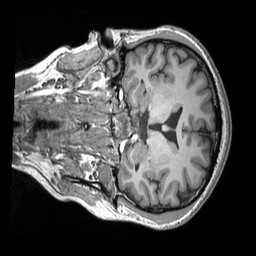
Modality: T1w
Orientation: coronal
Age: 25
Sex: male
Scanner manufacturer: siemens
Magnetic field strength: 3 T
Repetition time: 2.53 s
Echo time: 0.00298 s